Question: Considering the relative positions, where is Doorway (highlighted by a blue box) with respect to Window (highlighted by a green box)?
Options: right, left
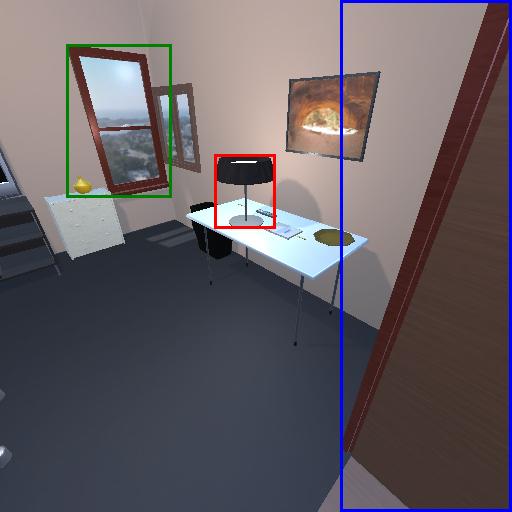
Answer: right